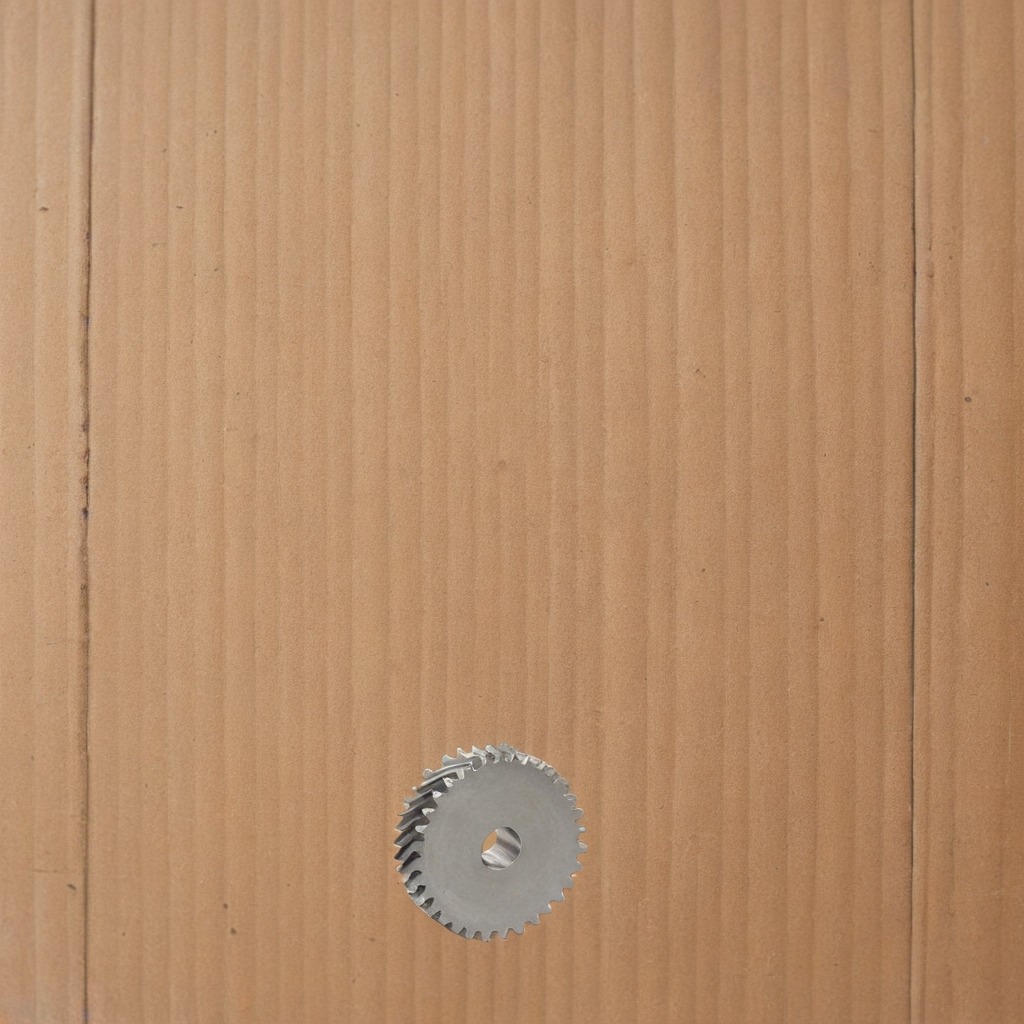
A steel gear with teeth is lying on the cardboard box surface.